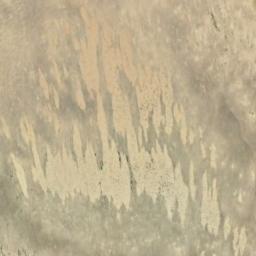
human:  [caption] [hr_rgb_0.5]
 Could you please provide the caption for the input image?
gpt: This orange desert has some parallel lines .

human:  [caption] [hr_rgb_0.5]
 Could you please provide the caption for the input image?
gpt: This is a yellow desert with wavy stripes .

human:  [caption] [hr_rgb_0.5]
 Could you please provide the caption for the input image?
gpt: The desert has yellow sand and flat terrain .

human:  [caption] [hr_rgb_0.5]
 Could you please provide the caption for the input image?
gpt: The white desert is next to the bare land .

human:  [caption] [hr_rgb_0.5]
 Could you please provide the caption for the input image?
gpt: A yellow desert with some bare land .